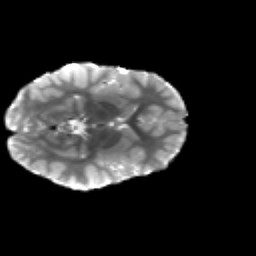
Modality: T2w
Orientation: axial
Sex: female
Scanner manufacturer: siemens
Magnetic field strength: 3 T
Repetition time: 5 s
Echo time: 0.071 s